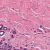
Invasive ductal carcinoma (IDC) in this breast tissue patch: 0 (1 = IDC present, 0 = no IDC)